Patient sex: M
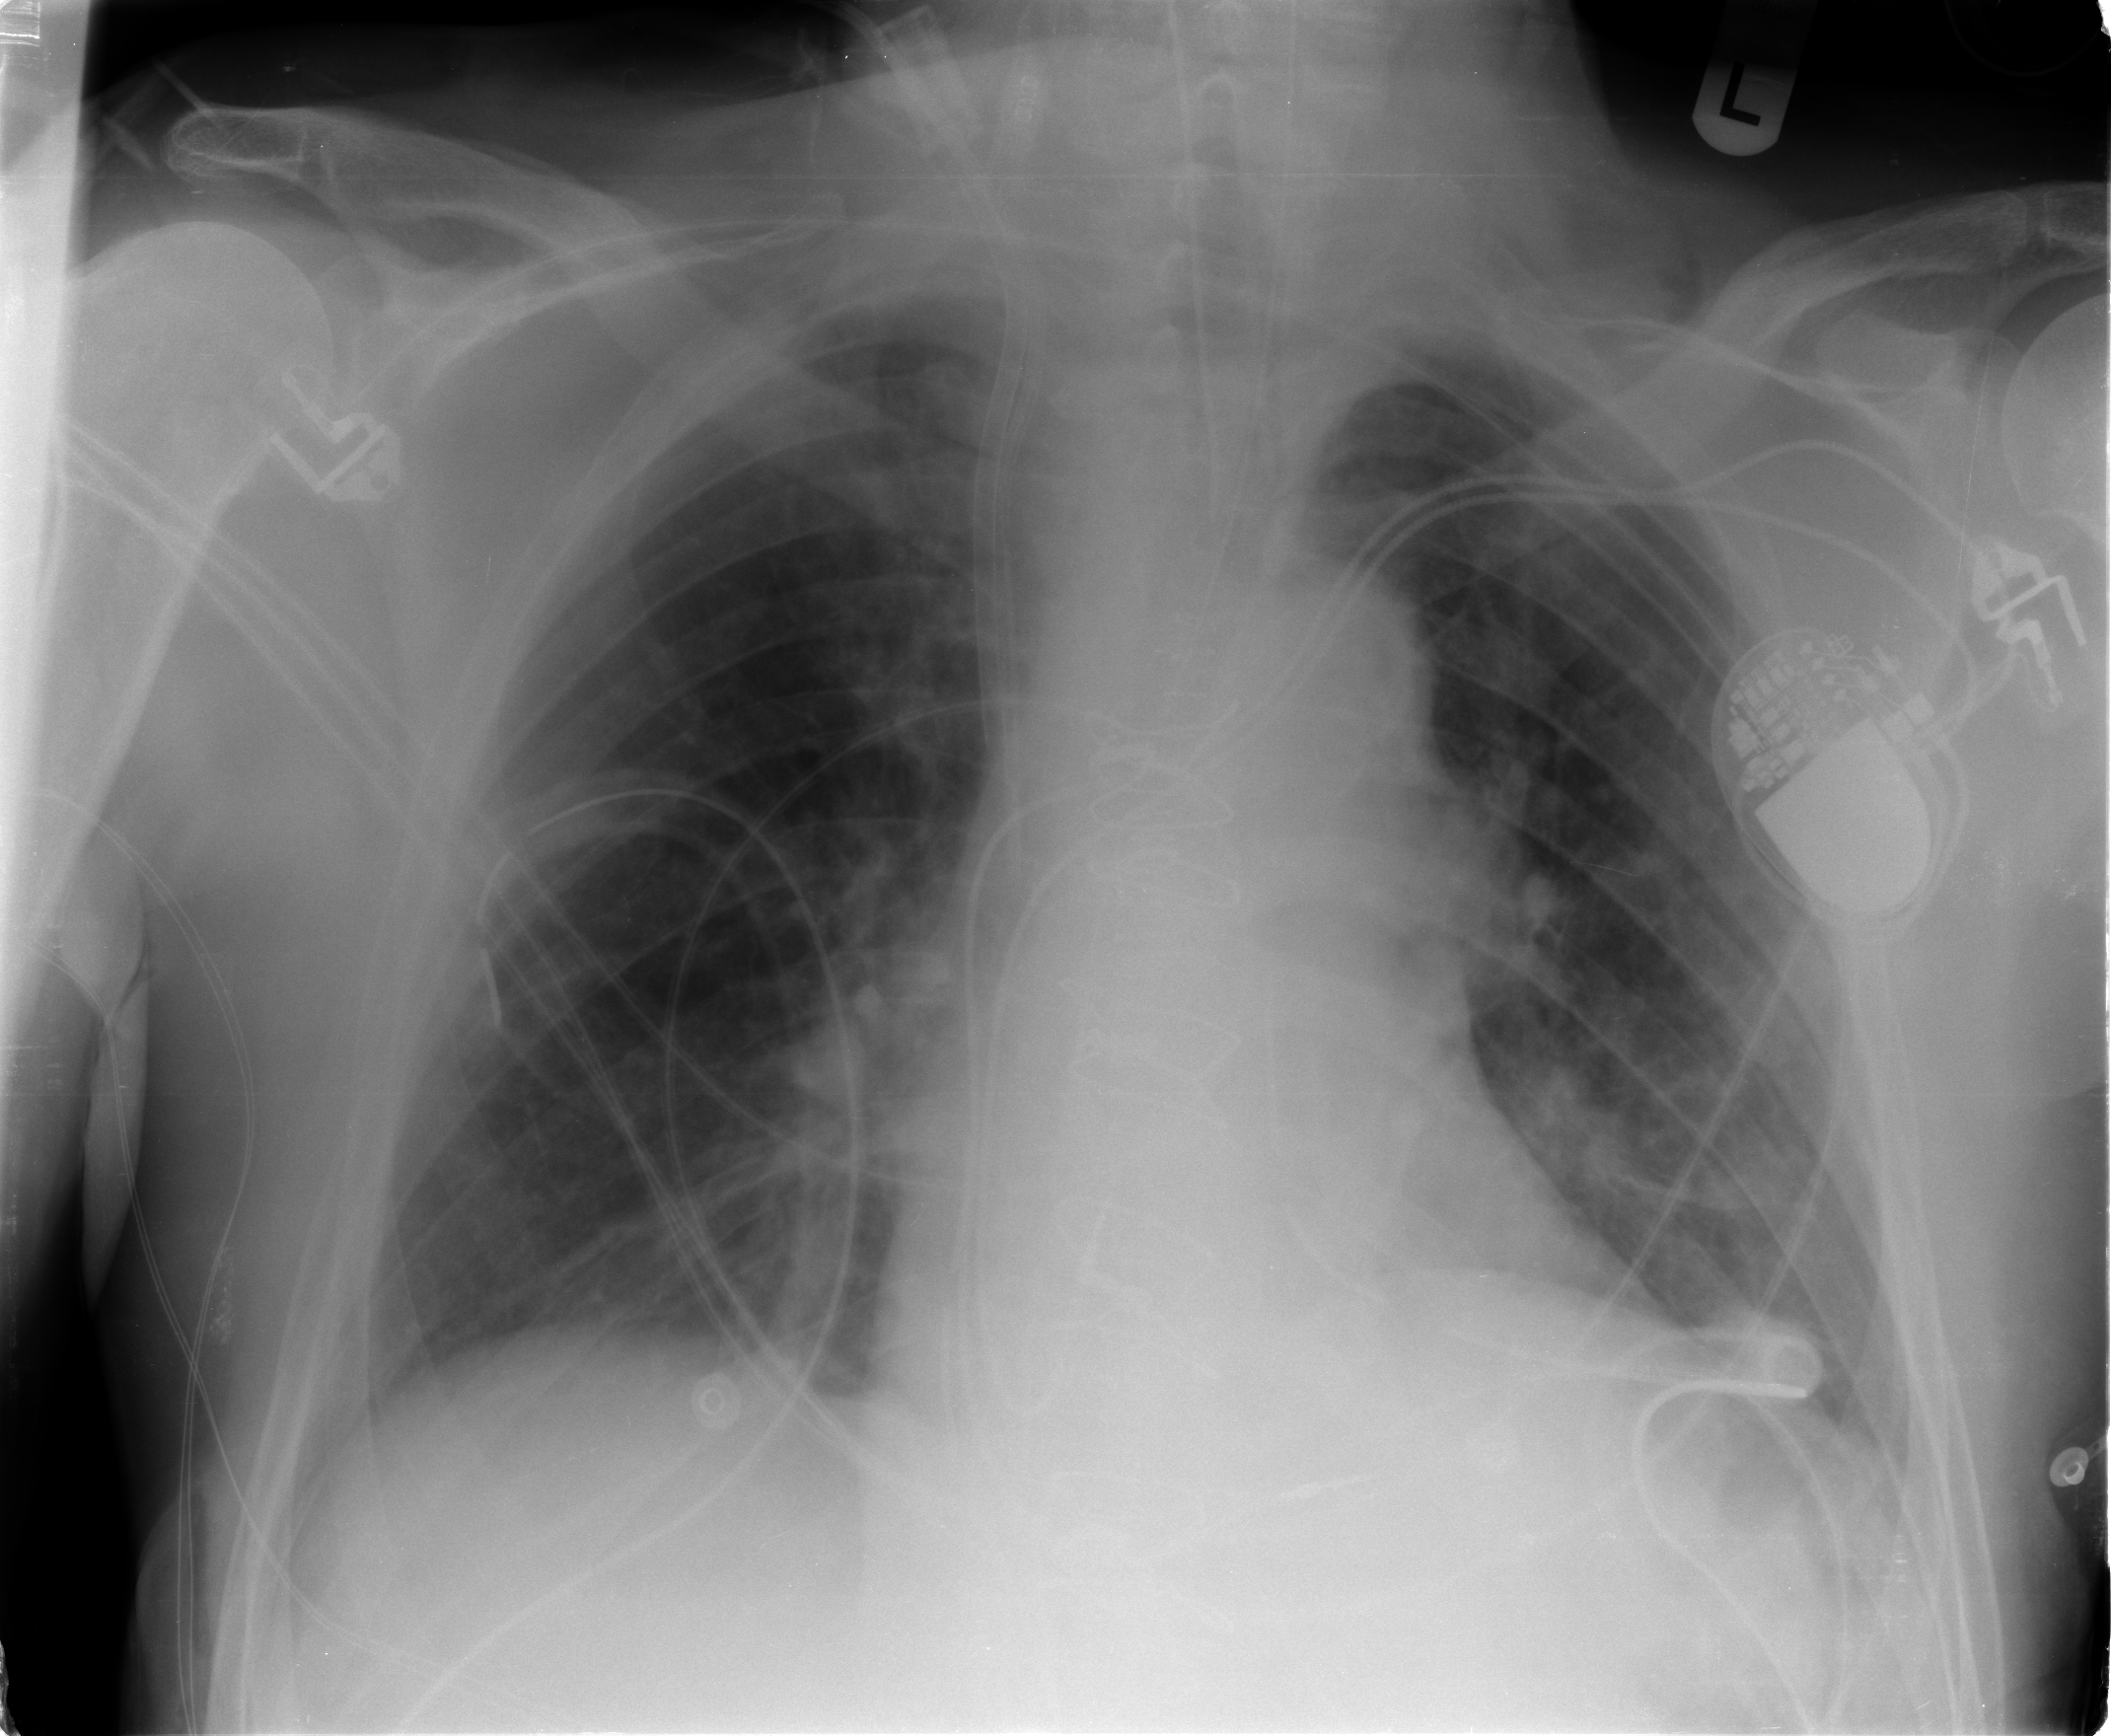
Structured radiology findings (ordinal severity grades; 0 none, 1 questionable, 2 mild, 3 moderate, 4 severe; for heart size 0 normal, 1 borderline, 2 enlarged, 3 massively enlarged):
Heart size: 0
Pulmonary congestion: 2
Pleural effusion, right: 1
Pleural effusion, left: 1
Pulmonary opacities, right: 0
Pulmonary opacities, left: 0
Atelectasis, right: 2
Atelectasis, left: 2